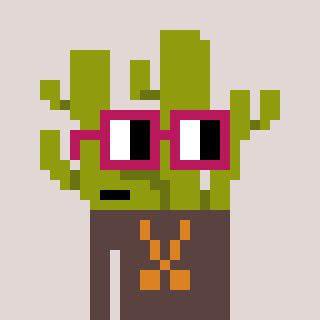
a pixel art character with square dark red glasses, a cactus-shaped head and a darkbrown-colored body on a warm background